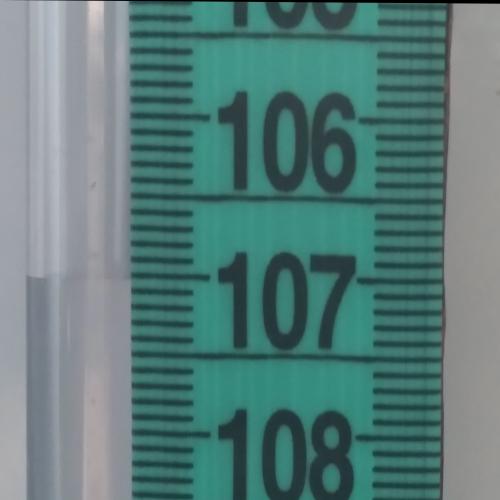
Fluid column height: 107.0 cm